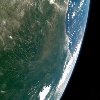
Label: land